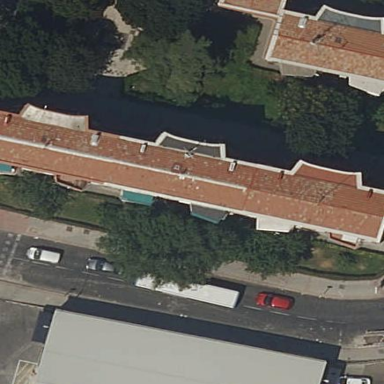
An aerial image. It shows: View of apartment building.